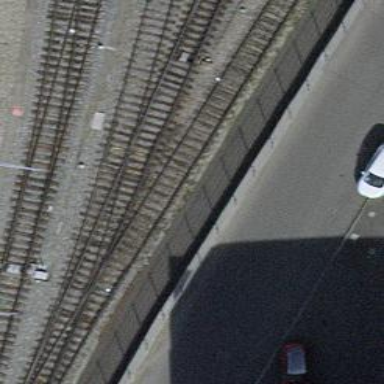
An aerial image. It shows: Single-track spur railway line.